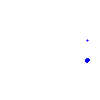
Particle: electron